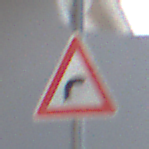
Verkehrszeichen: KurveRechts
Umgebung: Outdoor, Urban
Tageszeit: MorningAfternoon
Wetter: Clear
Licht: Natural
Jahreszeit: NotSpecified
Kontrast: HighContrast